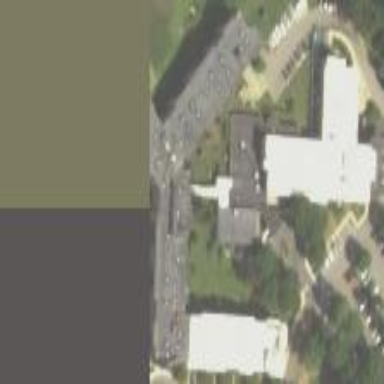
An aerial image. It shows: Nursing home building.